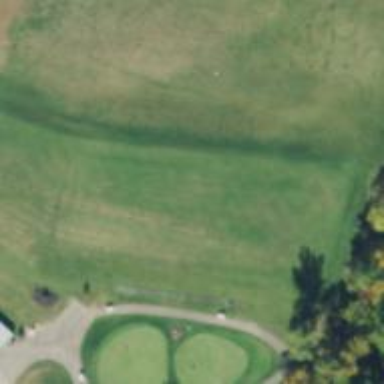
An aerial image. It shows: Grassy area designated for driving range golf.